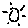
Label: sun